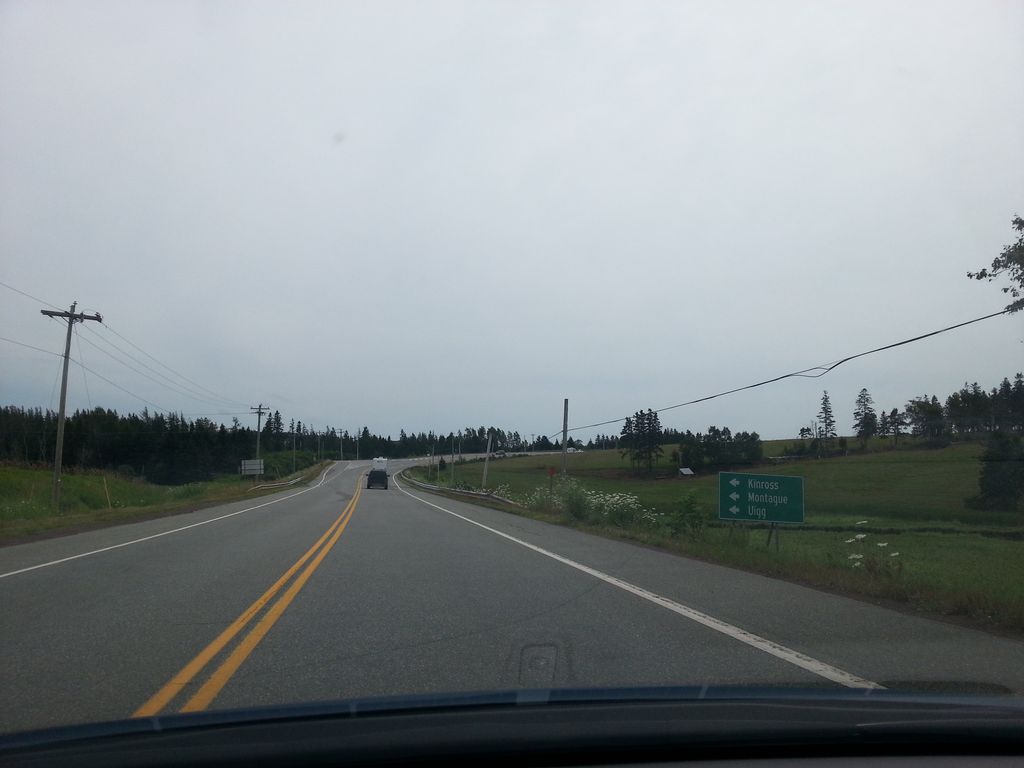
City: charlottetown